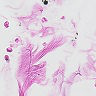
Metastatic tissue present: no